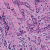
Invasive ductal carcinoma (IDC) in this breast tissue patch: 1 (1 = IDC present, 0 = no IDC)